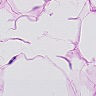
Metastatic tissue present: no